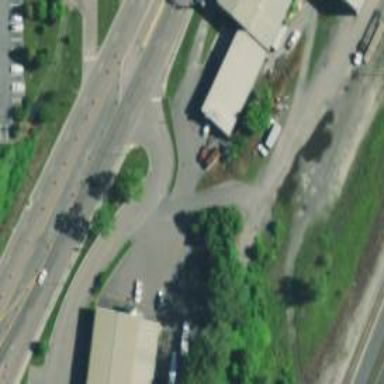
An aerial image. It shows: Service road.